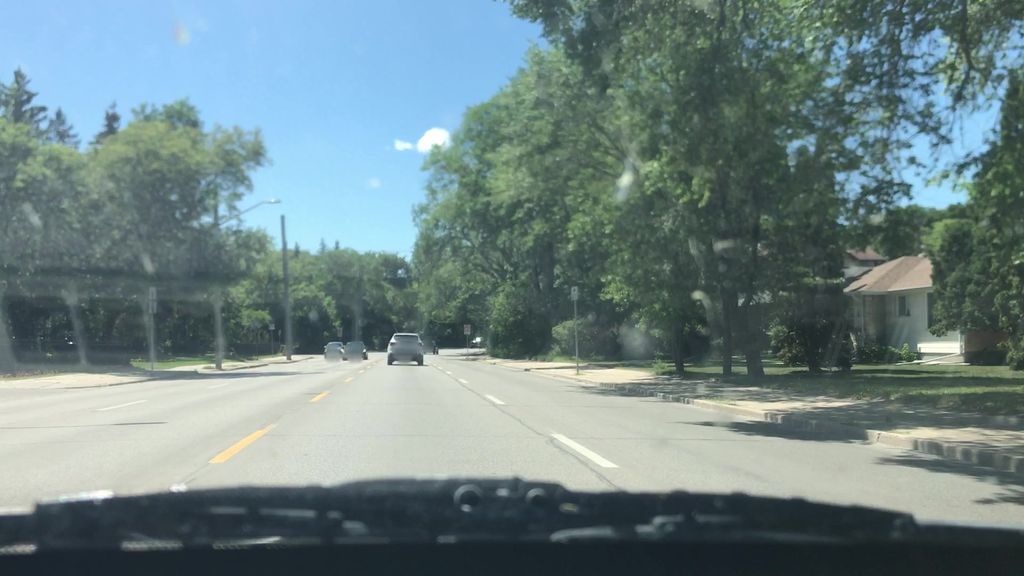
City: winnipeg